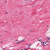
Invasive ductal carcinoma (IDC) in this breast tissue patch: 0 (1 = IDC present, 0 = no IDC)